Question: Where does the custom server settings saved at ?

its not in SLN nor PROJ
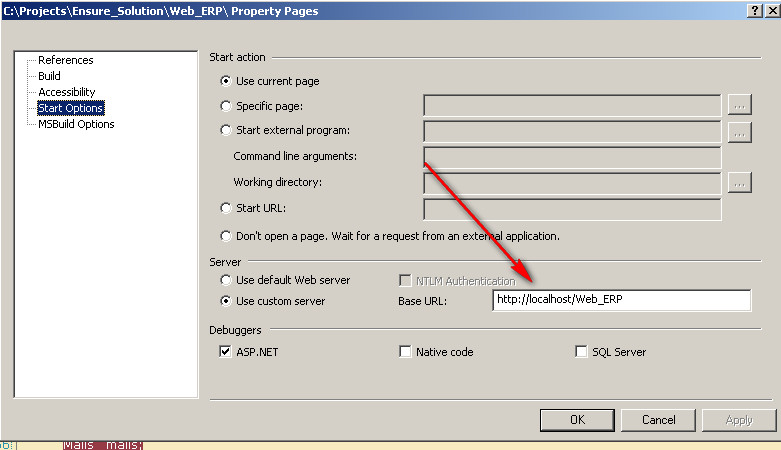
Answer: it is found in the xml file on the websitecache folder. i found it.